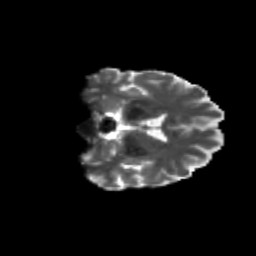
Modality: T2w
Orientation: coronal
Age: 69
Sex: male
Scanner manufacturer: siemens
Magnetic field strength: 3 T
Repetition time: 4.71 s
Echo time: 0.0906 s